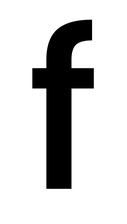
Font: Poppins-Medium